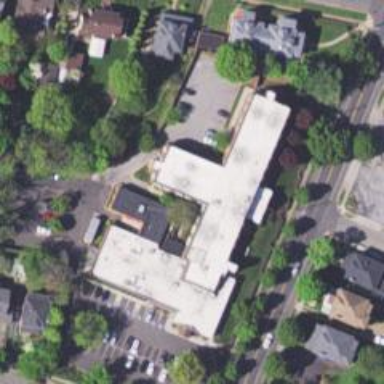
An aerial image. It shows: Nursing home.